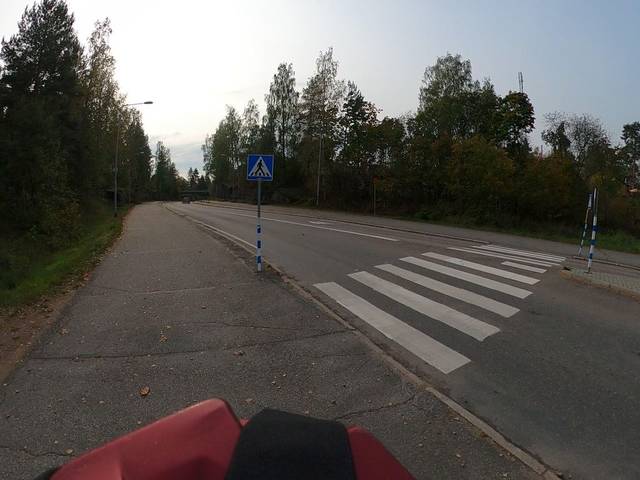
Region: Finland
Coordinates: 60.697, 26.846